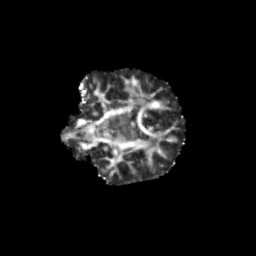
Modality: FA
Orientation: coronal
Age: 9
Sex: female
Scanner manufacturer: siemens
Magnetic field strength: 3 T
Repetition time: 3.8 s
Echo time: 0.07 s